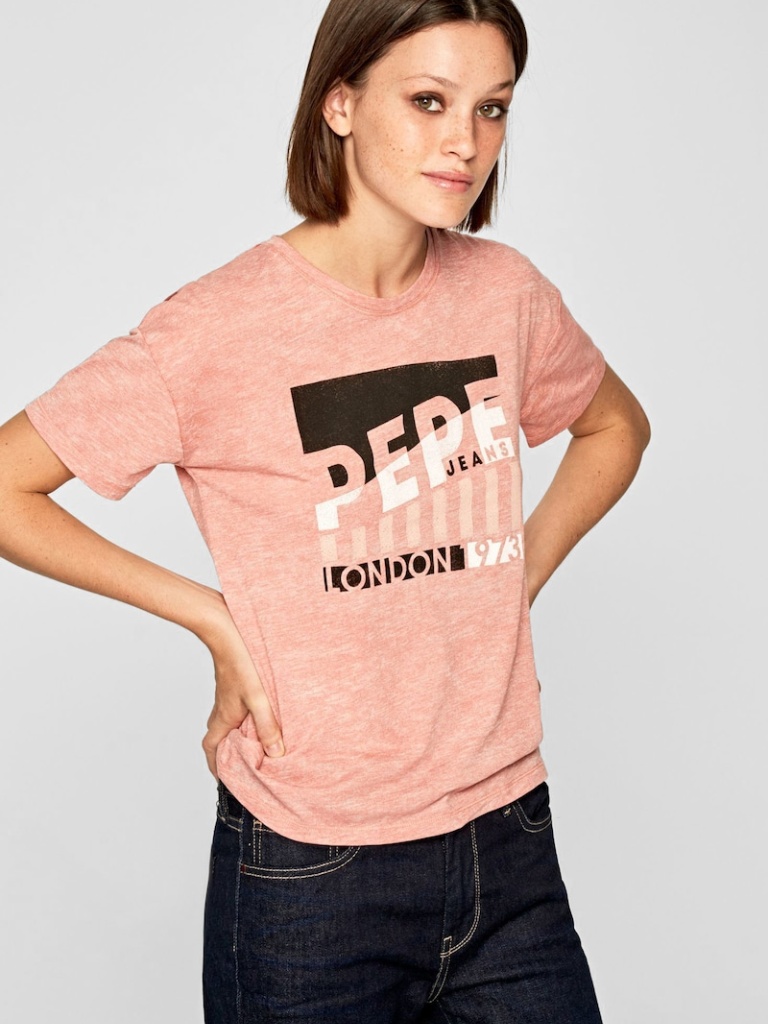
cotton relaxed short sleeve hip length Untucked crew t-shirt